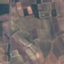
Land use / land cover: PermanentCrop